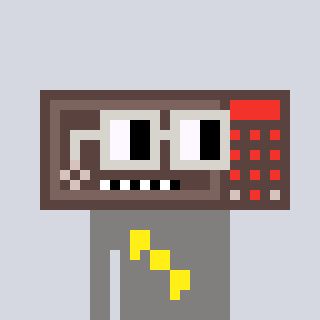
a pixel art character with square light gray glasses, a wallsafe-shaped head and a bluegrey-colored body on a cool background